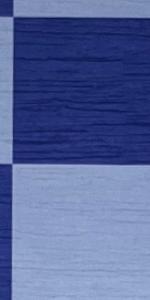
Label: Empty